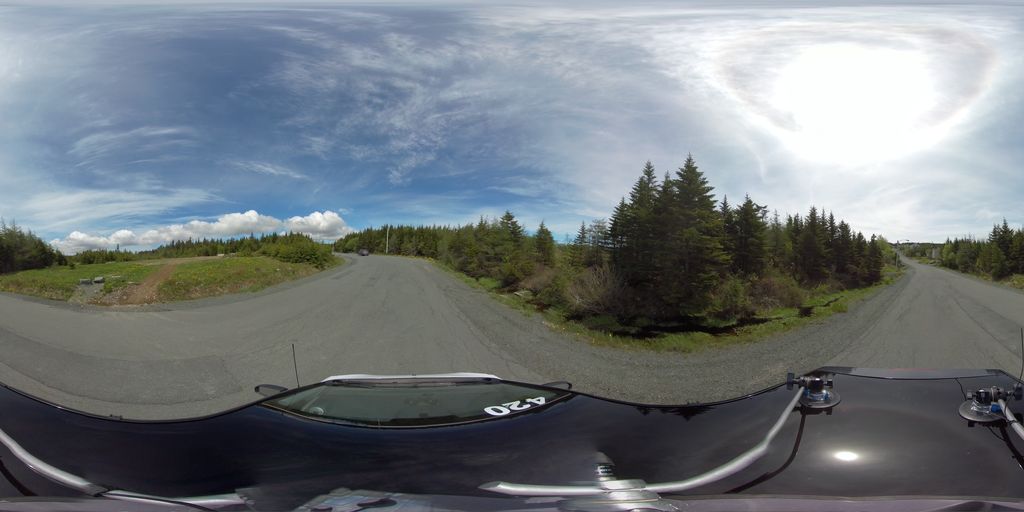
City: st_johns